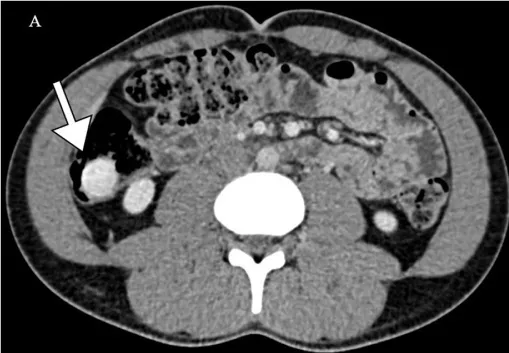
CT examination. . A; CT examination showed an encapsulated formation with high attenuation in the inner layer of the bowel wall. The lesion is marked by an arrow in axial image.
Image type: radiology (ct)